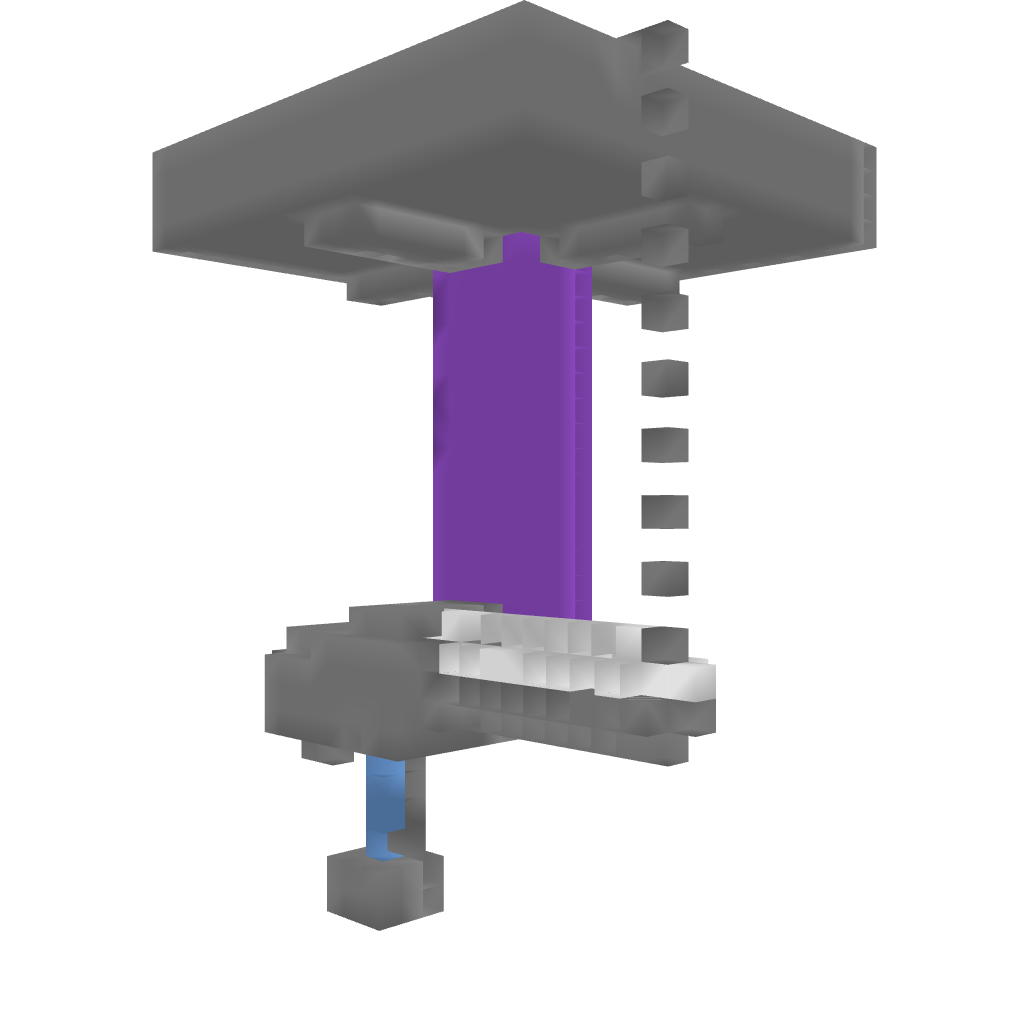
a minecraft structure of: Mob XP Farm bad low quality